Interaction volume radius: 10 \u00c5
Interaction volume height: 15 \u00c5
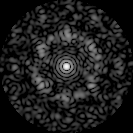
Disorder parameter: 0.7421